Question: When doing the 'ls -lE' command on Solaris, what is the meaning of the field that comes after the timestamp.

I've been looking on 'man ls' but I only found something about the 'POSIX Locale' related to 'de -E' option.
Does anyone know what the '-0600'stands for? I'm guessing it could be something like -6 hours from the CST. Is that correct?
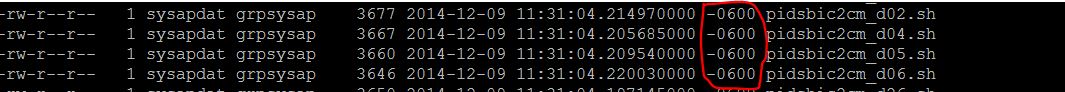
Answer: Close! It is offset from UTC(Coordinated Universal Time)
See following page.
<URL>